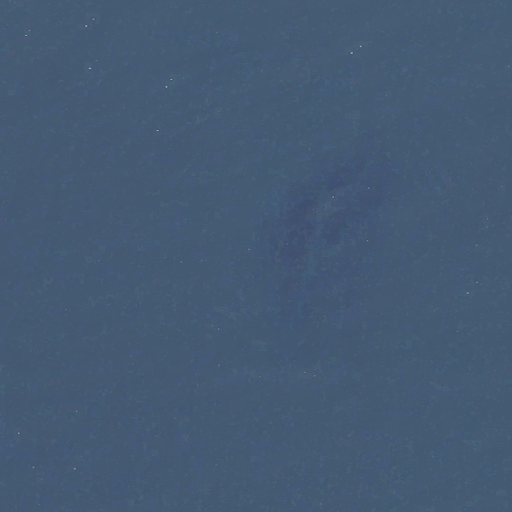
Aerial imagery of bar in Maine named Flat Ledge containing only open water